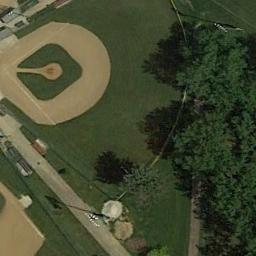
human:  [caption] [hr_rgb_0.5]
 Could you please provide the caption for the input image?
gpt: There are neat rows of houses near the baseball field .

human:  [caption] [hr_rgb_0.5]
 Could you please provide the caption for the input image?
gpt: A baseball diamond on the lawn with some trees .

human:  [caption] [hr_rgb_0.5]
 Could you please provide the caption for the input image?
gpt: There is a baseball diamonds in the grass next to the forest .

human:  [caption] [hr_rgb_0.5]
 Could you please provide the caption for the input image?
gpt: A baseball diamond is in the middle of grass next to some trees by the road .

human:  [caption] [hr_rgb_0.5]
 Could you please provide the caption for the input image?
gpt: Many trees are near the baseball diamond .